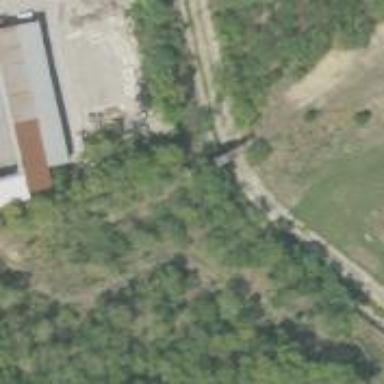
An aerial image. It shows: Disused railway bridge.